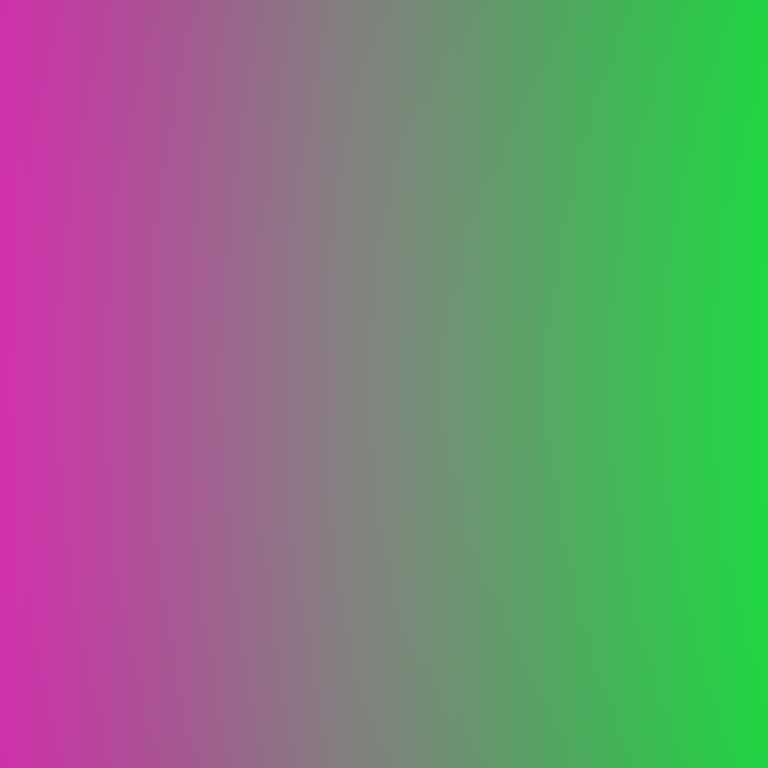
Abstract light effect, smooth gradient from vivid magenta to bright green, energetic atmosphere, soft blend, no room, no furniture, no objects.